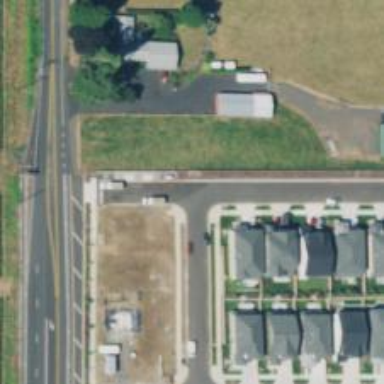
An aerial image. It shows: Residential road with sidewalk on the left.